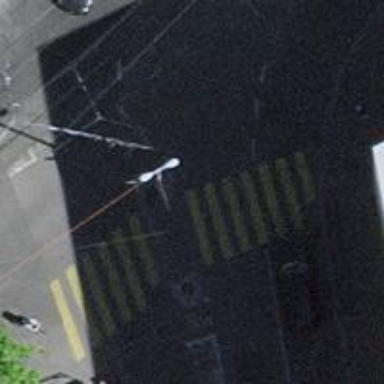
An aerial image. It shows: Footway with marked crossing. The surface is asphalt.